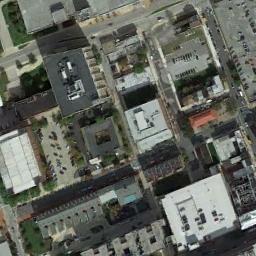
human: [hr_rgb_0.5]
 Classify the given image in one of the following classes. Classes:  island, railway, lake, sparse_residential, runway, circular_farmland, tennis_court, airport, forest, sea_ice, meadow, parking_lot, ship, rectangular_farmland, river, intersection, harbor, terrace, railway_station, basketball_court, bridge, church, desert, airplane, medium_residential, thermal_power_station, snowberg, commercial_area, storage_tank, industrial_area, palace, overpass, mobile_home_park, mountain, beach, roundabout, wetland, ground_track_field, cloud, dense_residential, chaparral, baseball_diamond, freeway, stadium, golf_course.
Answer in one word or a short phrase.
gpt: commercial_area